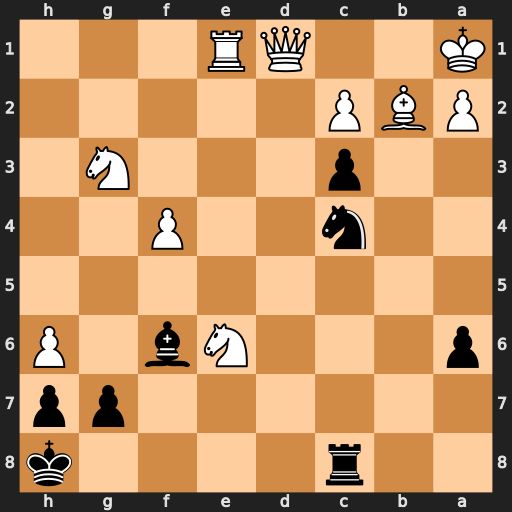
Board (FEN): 2r4k/6pp/p3Nb1P/8/2n2P2/2p3N1/PBP5/K2QR3
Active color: b
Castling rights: -
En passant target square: -
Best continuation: cxb2+ Kb1 Na3#